Question: this the javascript code I am using to access the values but every time this runs all hidden fields become visible why?
'''
function PopulateTableComboBox(ID) {
var myValues = new Array();
var startsWith = "TABLE=";
for (var index = 0; index < document.getElementsByTagName("input").length; index++) {
if (document.getElementsByTagName("input")[index].type = 'hidden' && document.getElementsByTagName("input")[index].id.substring(0, startsWith.length) === startsWith) {
myValues.push(document.getElementsByTagName("input")[index].value);
}
}
}
'''
even the viewsate's hidden fields are effected to the point where the asp.net buttons turn into square box with text in it. I have attached a before and after picture
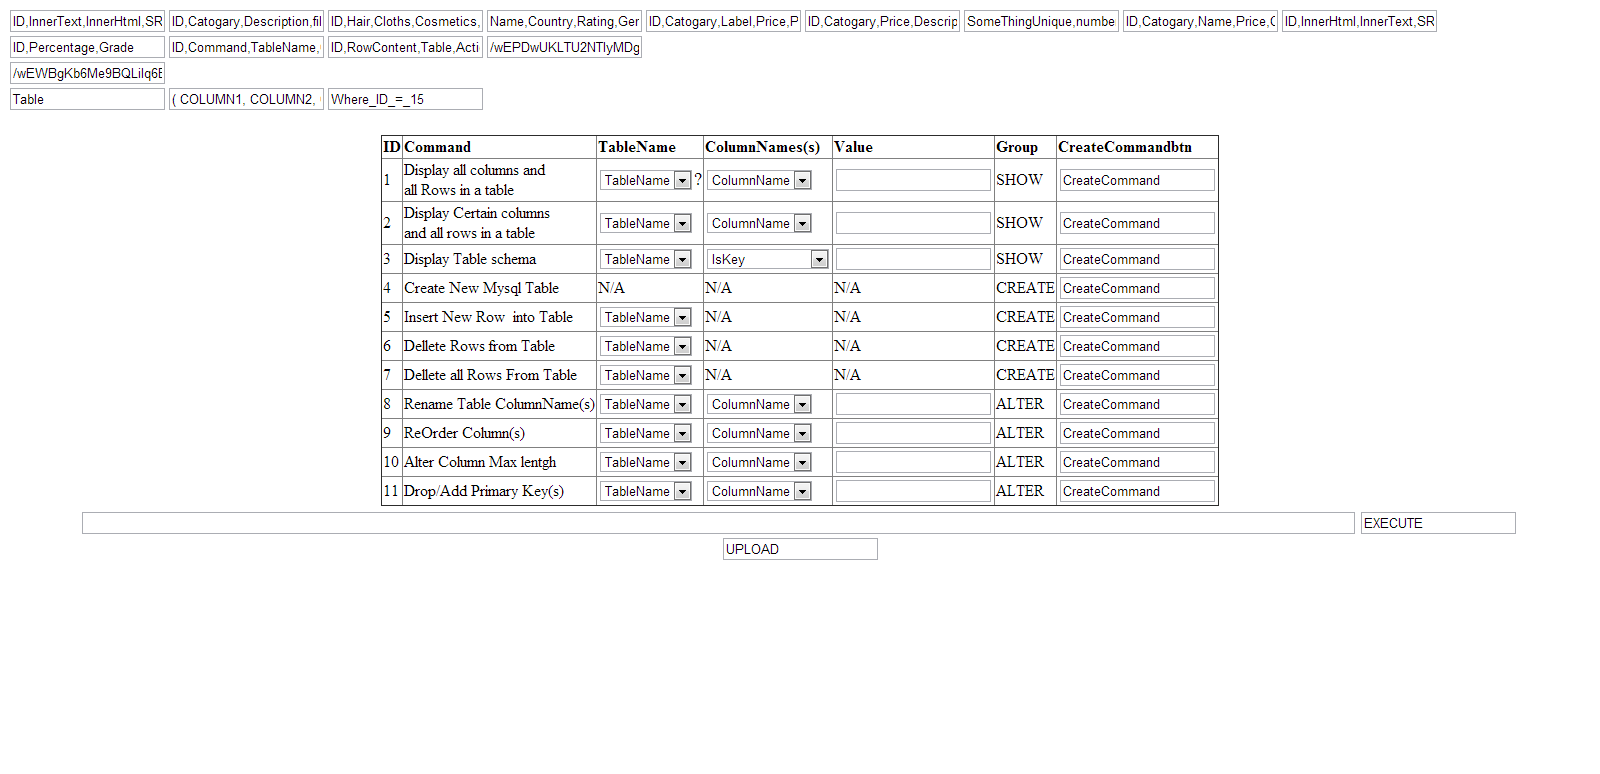
Answer: You are using '=' instead of '=='
Your code
'''
document.getElementsByTagName("input")[index].type = 'hidden'
'''
Change it to
'''
document.getElementsByTagName("input")[index].type == 'hidden'
'''